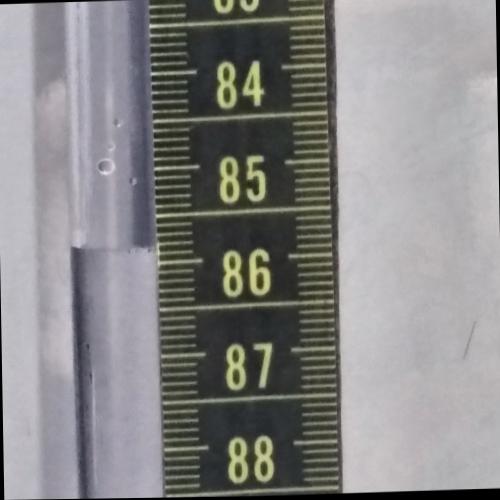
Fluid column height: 85.8 cm